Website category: jobs
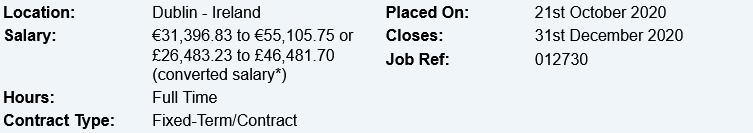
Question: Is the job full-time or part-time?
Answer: Full Time

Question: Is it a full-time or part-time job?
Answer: Full Time

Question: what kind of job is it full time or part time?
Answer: Full Time

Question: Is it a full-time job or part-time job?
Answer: Full Time

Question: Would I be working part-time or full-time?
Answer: Full Time

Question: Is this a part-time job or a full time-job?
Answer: Full Time

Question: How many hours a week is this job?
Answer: Full Time

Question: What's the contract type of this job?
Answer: Fixed-Term/Contract

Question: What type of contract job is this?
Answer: Fixed-Term/Contract

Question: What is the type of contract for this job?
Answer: Fixed-Term/Contract

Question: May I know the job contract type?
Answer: Fixed-Term/Contract

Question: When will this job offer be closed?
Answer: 31st December 2020

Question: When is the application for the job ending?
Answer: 31st December 2020

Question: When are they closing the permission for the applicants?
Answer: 31st December 2020

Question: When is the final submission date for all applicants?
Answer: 31st December 2020

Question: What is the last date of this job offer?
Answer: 31st December 2020

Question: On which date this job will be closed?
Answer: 31st December 2020

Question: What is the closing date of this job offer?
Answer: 31st December 2020

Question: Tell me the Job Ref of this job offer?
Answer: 012730

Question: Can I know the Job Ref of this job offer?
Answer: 012730

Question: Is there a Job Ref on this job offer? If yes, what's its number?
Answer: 012730

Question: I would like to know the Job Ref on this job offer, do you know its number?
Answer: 012730

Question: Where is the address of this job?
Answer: Dublin - Ireland

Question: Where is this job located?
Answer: Dublin - Ireland

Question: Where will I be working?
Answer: Dublin - Ireland

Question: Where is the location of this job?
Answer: Dublin - Ireland

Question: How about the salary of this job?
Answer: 31,396.83 to 55,105.75 or 26,483.23 to 46,481.70 (converted salary*)

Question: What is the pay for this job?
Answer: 31,396.83 to 55,105.75 or 26,483.23 to 46,481.70 (converted salary*)

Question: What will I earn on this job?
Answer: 31,396.83 to 55,105.75 or 26,483.23 to 46,481.70 (converted salary*)

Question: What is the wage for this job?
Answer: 31,396.83 to 55,105.75 or 26,483.23 to 46,481.70 (converted salary*)

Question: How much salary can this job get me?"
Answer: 31,396.83 to 55,105.75 or 26,483.23 to 46,481.70 (converted salary*)

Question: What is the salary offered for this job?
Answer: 31,396.83 to 55,105.75 or 26,483.23 to 46,481.70 (converted salary*)

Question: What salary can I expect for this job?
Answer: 31,396.83 to 55,105.75 or 26,483.23 to 46,481.70 (converted salary*)

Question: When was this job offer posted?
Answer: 21st October 2020

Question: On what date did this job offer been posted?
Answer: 21st October 2020